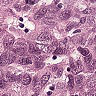
Metastatic tissue present: yes